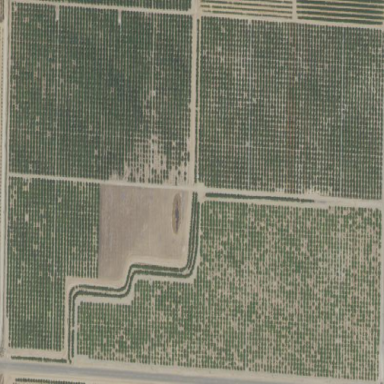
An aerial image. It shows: Orchard.